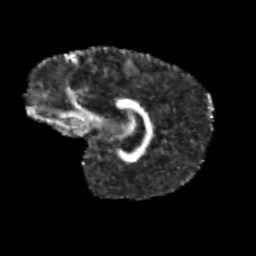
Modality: FA
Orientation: sagittal
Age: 11
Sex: female
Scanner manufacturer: siemens
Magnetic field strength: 3 T
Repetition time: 3.8 s
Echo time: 0.07 s